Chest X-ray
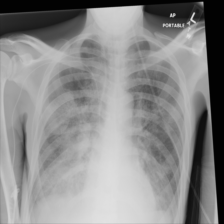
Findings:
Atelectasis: negative
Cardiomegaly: negative
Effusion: negative
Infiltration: positive
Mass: negative
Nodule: negative
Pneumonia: negative
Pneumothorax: negative
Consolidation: negative
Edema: negative
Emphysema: negative
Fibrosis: negative
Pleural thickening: negative
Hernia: negative